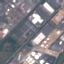
Label: Industrial